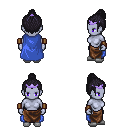
a pixel art fantasy rpg character, female body template, dark elf, purple skin, blue cape, robe skirt, raven short topknot hairstyle, purple tiara, leather bracers, white slippers, four views (front, back, left, right), 2x2 character sprite sheet, small pixel art, hard edges, no anti-aliasing